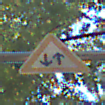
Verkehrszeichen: Gegenverkehr
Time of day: SunriseSunset
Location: Outdoor (Suburban)
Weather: Clear
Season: NotSpecified
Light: Natural